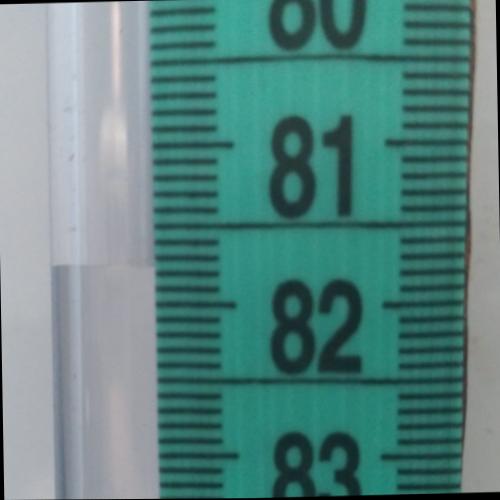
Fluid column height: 81.8 cm